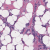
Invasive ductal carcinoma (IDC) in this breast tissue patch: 1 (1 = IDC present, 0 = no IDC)